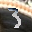
Label: 3